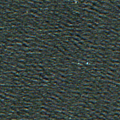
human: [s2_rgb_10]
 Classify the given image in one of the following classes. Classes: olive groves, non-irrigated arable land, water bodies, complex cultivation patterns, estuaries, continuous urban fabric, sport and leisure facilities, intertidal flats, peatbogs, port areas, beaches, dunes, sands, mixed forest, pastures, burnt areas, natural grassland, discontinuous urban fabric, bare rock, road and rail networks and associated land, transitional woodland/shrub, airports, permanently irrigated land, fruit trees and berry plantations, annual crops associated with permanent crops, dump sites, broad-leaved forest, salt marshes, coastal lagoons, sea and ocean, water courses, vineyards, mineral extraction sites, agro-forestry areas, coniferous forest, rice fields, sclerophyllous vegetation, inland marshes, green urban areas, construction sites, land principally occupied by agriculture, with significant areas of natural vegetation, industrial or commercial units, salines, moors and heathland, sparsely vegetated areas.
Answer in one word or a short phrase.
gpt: sea and ocean